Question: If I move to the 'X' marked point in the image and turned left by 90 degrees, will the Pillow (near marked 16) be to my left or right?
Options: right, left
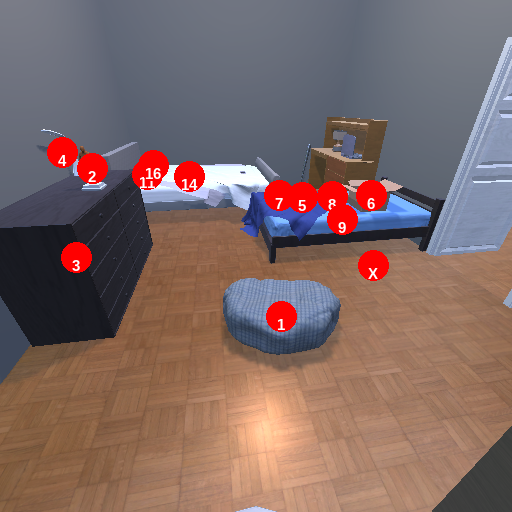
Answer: right